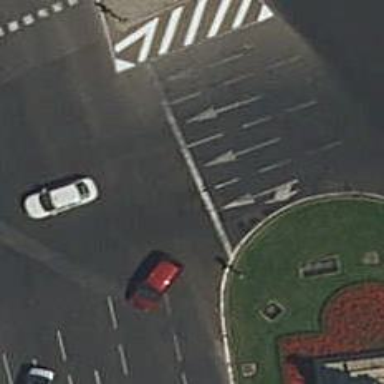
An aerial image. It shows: Road with traffic signals.